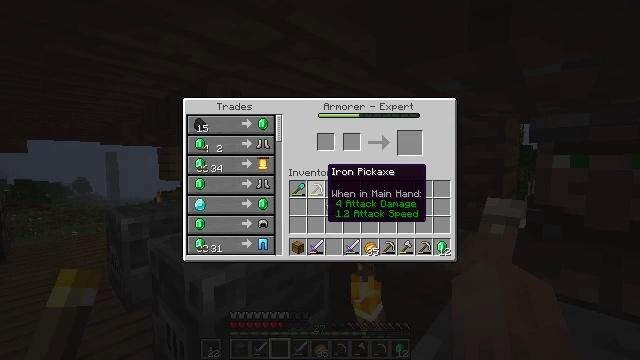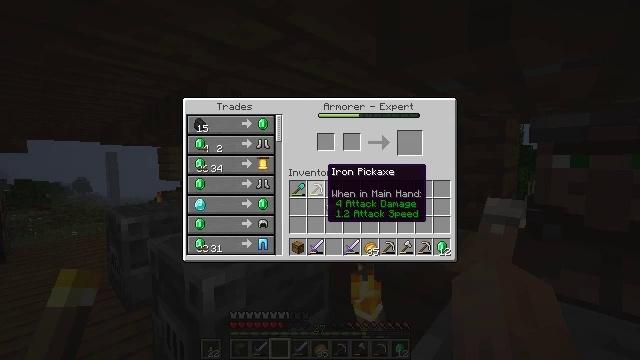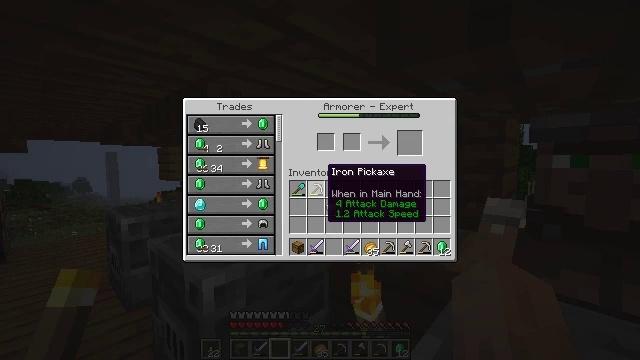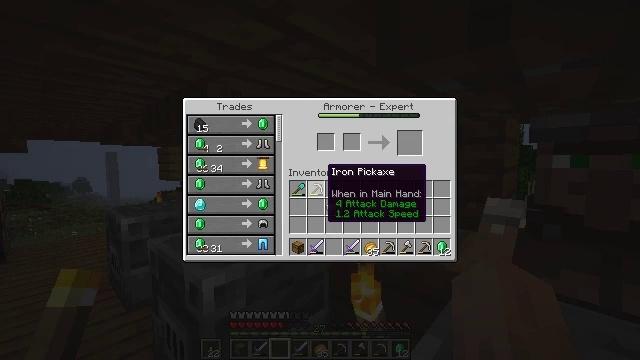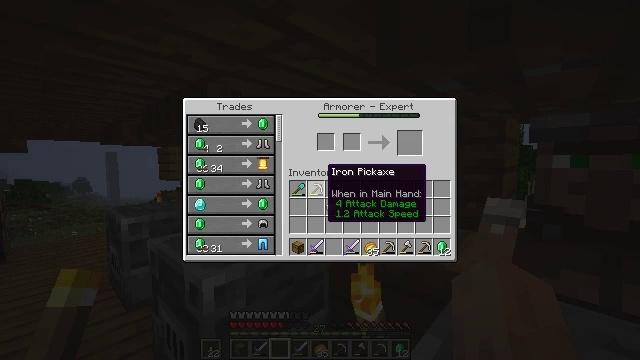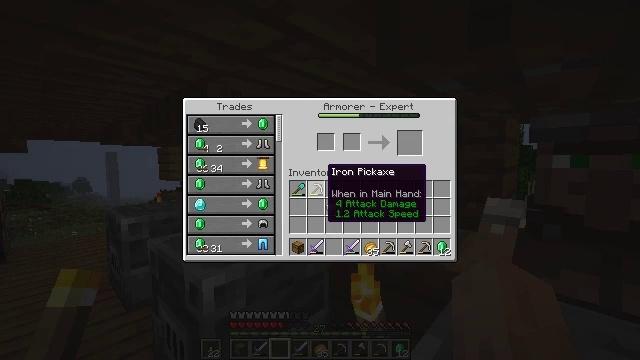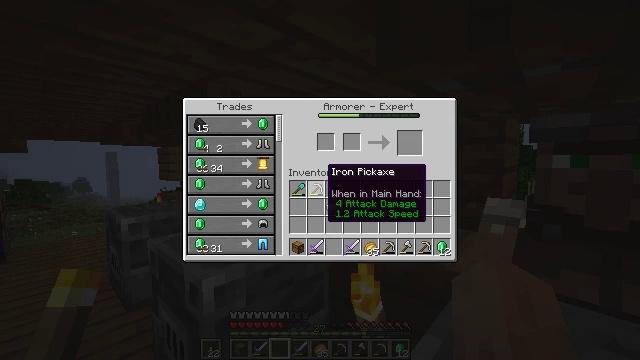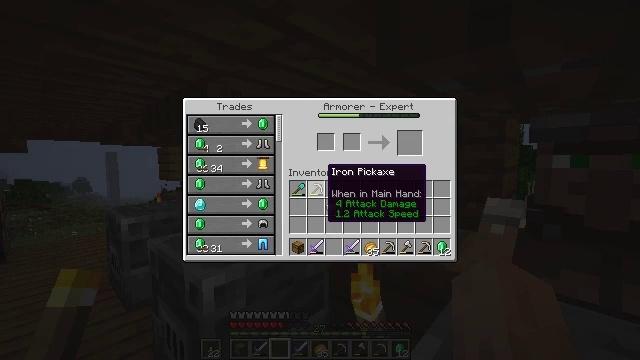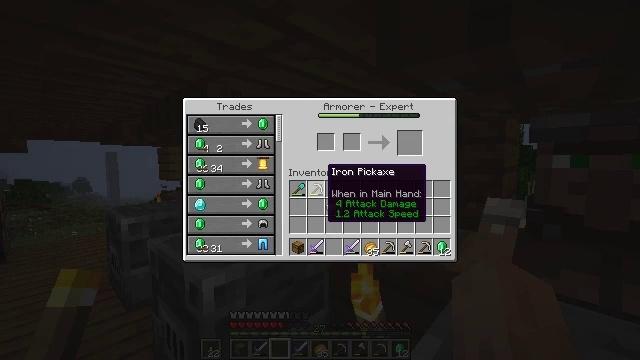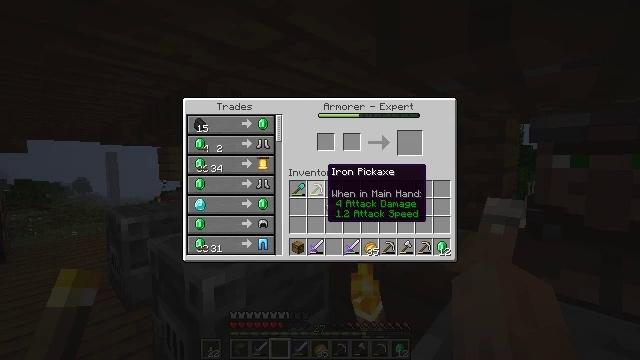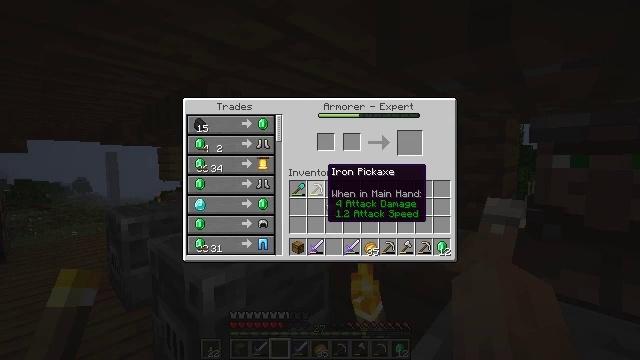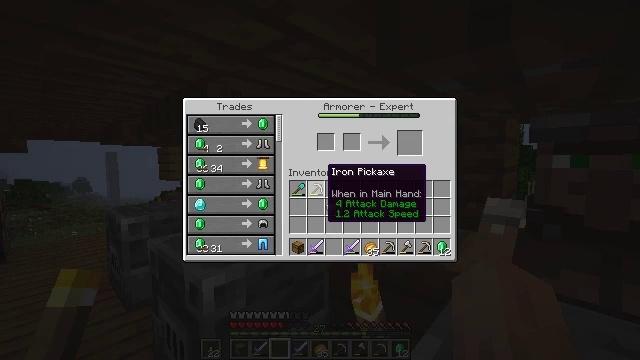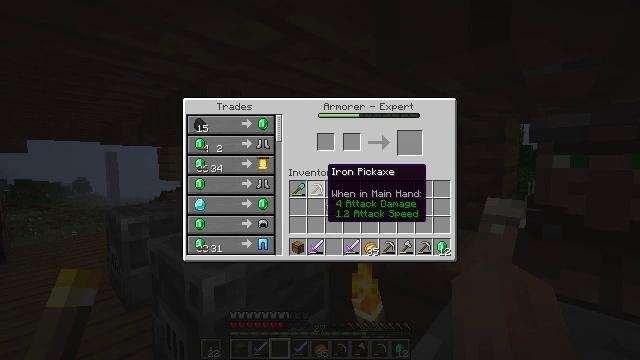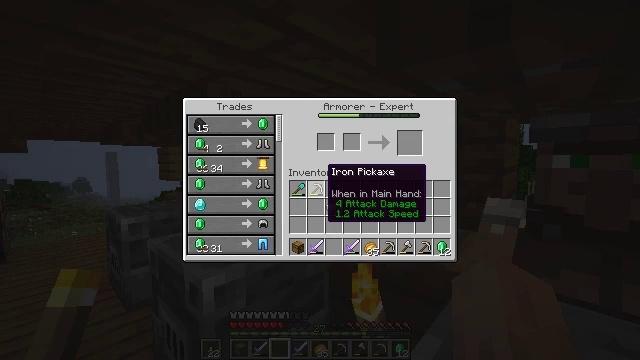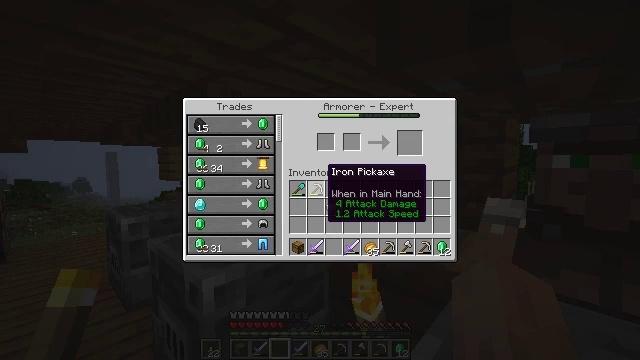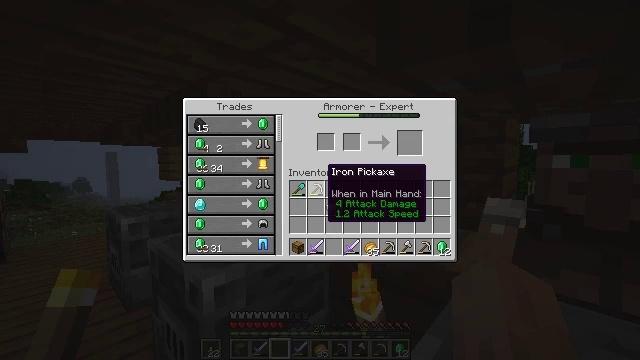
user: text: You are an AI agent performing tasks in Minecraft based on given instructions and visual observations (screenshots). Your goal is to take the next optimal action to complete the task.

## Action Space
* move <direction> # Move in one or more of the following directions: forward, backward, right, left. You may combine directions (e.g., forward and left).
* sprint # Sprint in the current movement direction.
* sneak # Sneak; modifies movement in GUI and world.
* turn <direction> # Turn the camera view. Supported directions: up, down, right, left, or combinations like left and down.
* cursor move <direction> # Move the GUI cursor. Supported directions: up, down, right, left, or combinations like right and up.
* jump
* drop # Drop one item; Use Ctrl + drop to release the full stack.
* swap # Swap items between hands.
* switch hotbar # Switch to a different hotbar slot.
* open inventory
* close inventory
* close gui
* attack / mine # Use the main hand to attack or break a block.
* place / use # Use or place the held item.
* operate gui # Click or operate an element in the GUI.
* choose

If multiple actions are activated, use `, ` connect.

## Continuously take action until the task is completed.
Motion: motion action
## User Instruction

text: Make sure you have the materials to craft a chainmail helmet.
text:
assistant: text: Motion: no_op
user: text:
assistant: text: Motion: no_op
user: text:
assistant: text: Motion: no_op
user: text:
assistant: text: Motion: no_op
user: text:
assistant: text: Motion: no_op
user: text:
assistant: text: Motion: no_op
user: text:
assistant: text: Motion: no_op
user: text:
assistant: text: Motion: no_op
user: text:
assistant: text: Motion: no_op
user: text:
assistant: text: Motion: no_op
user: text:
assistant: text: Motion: no_op
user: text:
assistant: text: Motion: no_op
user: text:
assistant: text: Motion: no_op
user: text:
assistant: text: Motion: no_op
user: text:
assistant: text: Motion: no_op
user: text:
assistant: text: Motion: no_op
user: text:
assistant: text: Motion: no_op
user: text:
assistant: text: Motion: no_op
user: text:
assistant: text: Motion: cursor move left
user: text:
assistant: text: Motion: cursor move left
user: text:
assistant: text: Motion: cursor move left
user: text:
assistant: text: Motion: no_op
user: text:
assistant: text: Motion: cursor move left
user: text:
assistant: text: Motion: cursor move left
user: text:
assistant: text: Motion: no_op
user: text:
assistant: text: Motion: no_op
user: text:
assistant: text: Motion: no_op
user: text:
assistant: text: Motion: no_op
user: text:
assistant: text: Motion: no_op
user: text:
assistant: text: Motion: no_op